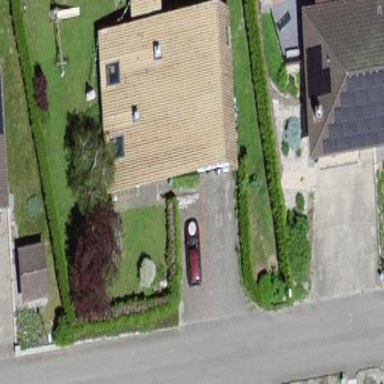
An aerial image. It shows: Residential building.